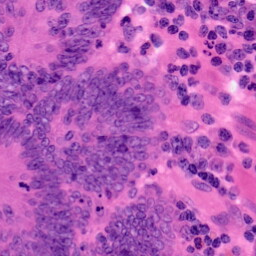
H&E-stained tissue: Colon